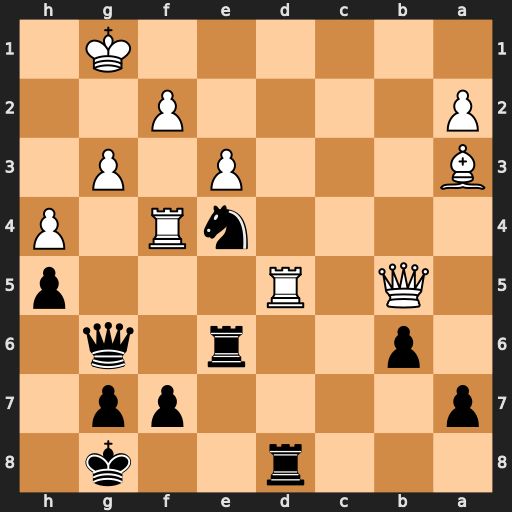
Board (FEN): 3r2k1/p4pp1/1p2r1q1/1Q1R3p/4nR1P/B3P1P1/P4P2/6K1
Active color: b
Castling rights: -
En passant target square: -
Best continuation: Rxd5 Qxd5 Nxg3